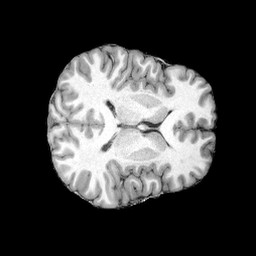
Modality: UNIT1
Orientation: axial